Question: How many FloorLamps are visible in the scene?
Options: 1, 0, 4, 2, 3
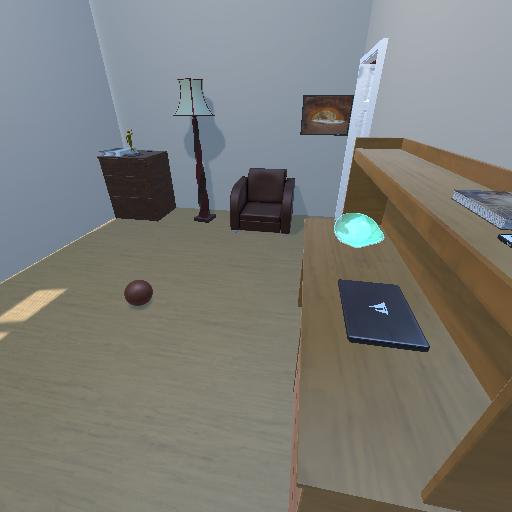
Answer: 1